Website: macys
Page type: account-selection
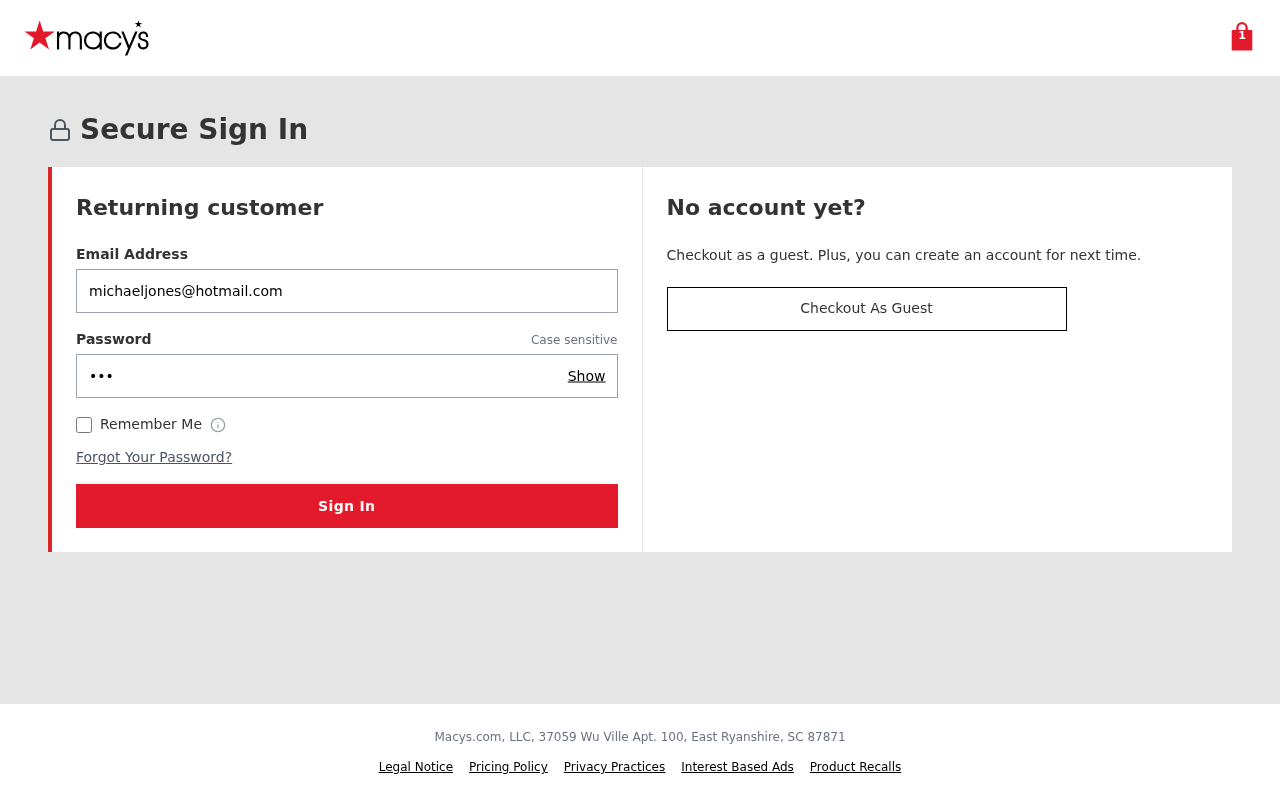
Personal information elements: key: PII_EMAIL
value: michaeljones@hotmail.com
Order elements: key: ORDER_NUM_ITEMS
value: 1